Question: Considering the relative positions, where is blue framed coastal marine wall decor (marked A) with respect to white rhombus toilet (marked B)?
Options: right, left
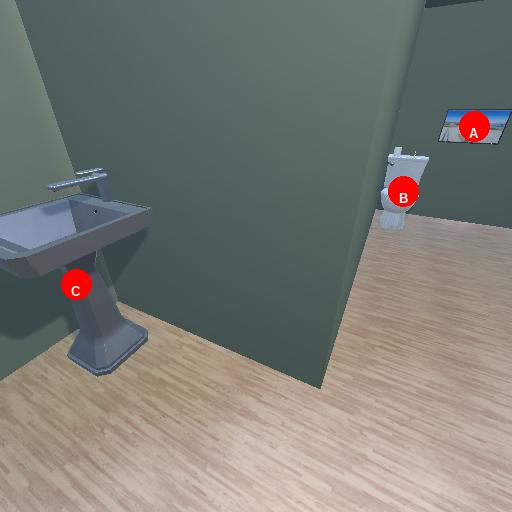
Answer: right